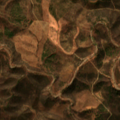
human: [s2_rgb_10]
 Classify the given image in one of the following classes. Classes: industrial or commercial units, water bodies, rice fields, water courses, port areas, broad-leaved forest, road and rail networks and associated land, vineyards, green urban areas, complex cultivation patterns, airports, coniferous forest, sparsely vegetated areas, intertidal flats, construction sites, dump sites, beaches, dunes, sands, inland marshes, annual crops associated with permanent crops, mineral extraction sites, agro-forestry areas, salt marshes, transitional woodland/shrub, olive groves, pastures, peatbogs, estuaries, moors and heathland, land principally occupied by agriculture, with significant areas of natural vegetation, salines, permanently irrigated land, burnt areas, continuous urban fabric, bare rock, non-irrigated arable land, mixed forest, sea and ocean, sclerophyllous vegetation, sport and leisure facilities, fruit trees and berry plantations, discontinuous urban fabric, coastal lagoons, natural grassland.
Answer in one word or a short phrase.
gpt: agro-forestry areas, sclerophyllous vegetation, transitional woodland/shrub